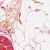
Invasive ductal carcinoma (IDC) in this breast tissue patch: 0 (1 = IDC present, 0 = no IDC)